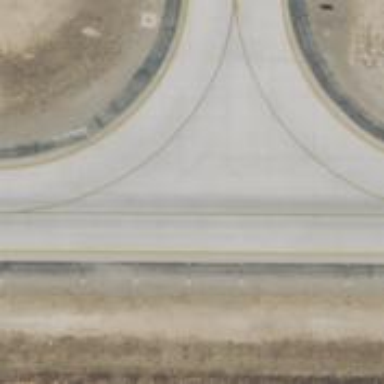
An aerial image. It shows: Image of taxiway at airport.